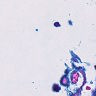
Metastatic tissue present: no